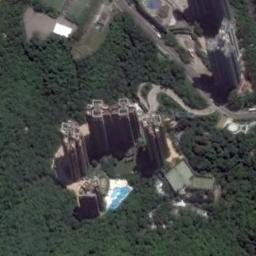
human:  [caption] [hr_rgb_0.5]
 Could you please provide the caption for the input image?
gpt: A commercial area with some high-rise buildings is surrounded by the forest .

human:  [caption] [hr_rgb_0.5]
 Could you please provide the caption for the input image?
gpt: In a business district there are several tall buildings and a swimming pool and lawns and several roads with many cars and many trees .

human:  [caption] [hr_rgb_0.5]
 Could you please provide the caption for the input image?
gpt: The houses line up neatly .

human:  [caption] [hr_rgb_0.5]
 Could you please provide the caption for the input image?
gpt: The commercial area is consist of many tall buildings next to the trees .

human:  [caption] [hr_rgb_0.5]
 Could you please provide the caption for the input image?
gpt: There are several buildings surrounded by a green forest on a commercial area .